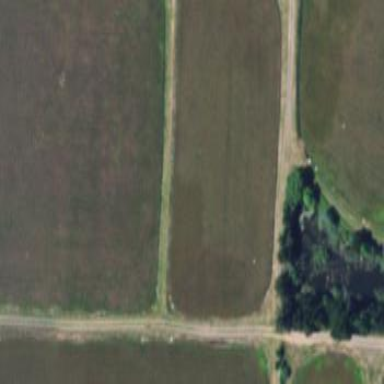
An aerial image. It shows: Farmland with cranberries as the main crop.